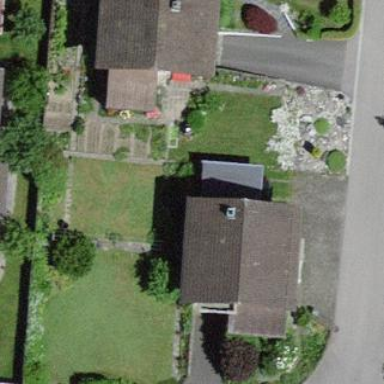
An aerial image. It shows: Detached building.